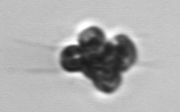
Label: Corymbellus